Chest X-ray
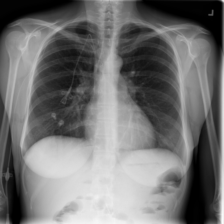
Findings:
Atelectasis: negative
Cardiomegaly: negative
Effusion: negative
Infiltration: positive
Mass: negative
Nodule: negative
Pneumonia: negative
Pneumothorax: negative
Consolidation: negative
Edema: negative
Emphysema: negative
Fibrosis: negative
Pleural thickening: negative
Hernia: negative